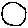
Label: circle